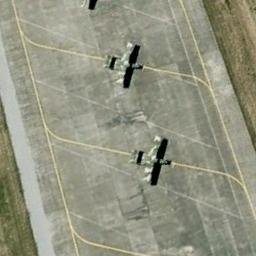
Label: airplane